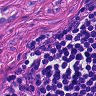
Metastatic tissue present: yes